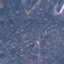
Land use / land cover class: Residential